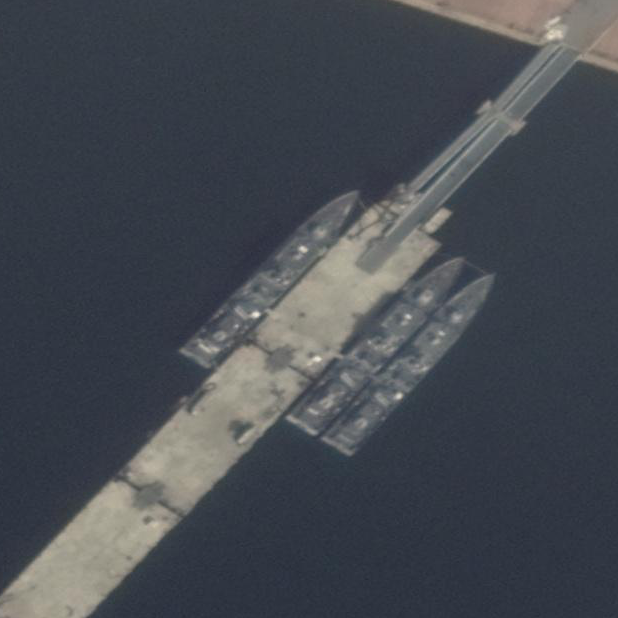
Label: destroyer